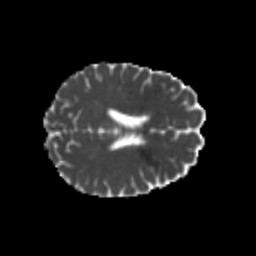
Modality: MD
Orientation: axial
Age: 21
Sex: female
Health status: healthy
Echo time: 0.074 s